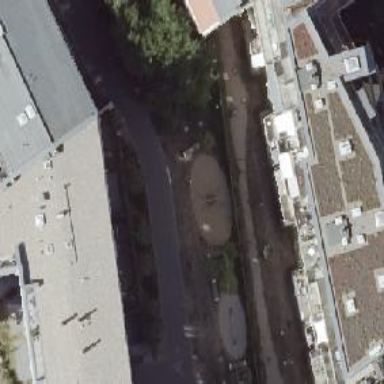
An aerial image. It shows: Playground featuring basket swing.